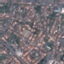
Label: Residential